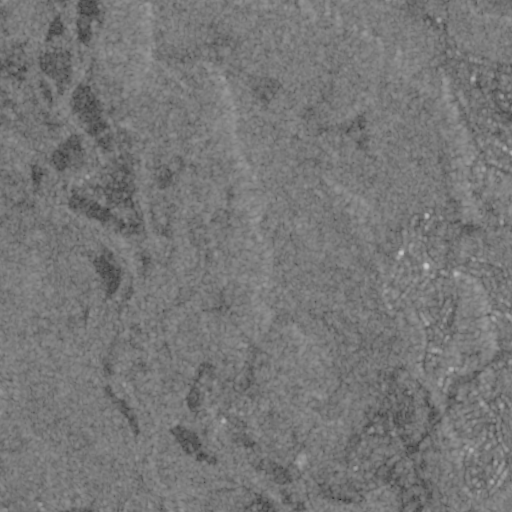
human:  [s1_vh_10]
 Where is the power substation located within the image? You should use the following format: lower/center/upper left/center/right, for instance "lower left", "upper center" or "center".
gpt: The power substation is located in the lower center of the image.
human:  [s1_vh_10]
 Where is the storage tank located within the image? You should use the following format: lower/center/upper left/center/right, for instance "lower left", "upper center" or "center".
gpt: The storage tank is located in the lower center of the image.
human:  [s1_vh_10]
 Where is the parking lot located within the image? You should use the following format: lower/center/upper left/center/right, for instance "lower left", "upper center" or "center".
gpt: There is no parking lot in the image.

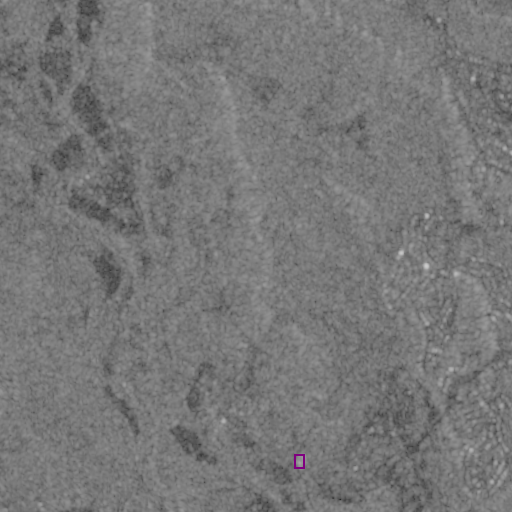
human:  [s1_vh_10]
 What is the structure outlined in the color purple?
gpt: The structure outlined in purple is a power substation.
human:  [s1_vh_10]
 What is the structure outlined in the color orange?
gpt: There is no orange outline.